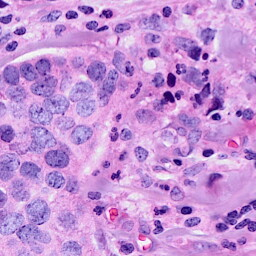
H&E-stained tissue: Breast